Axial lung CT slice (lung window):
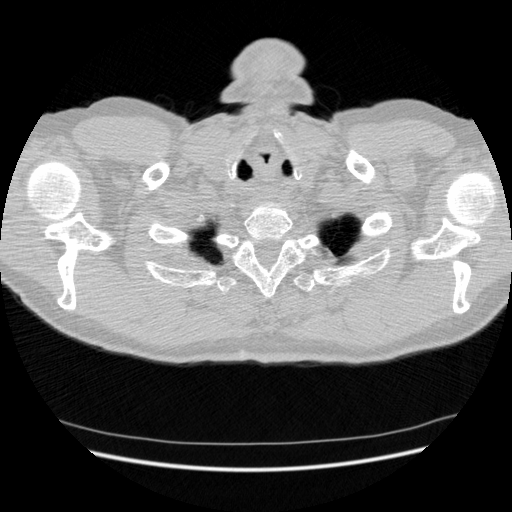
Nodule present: no